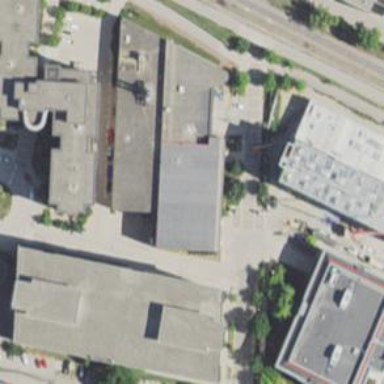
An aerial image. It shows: Office building.